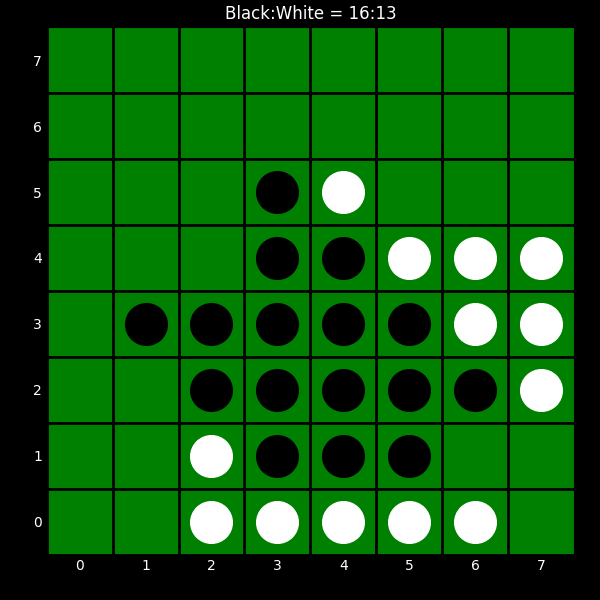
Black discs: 16
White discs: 13